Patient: sex M, age 34
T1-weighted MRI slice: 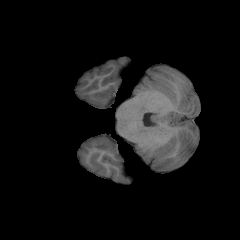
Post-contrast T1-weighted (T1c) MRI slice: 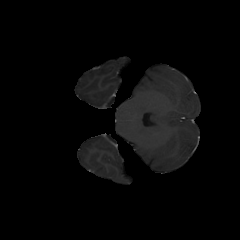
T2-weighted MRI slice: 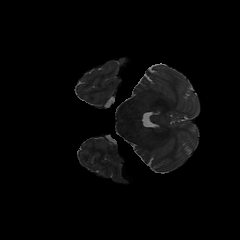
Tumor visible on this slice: no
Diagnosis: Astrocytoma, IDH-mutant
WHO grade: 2